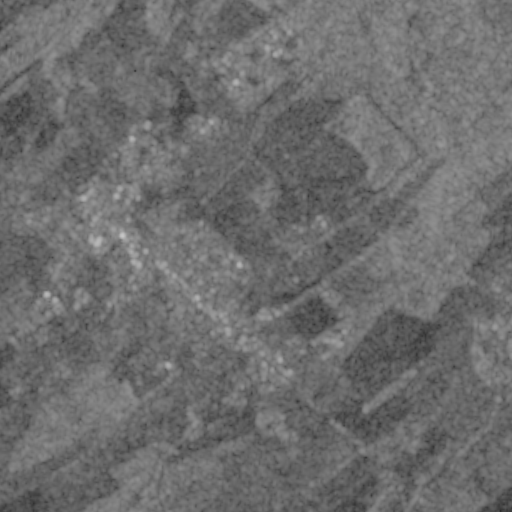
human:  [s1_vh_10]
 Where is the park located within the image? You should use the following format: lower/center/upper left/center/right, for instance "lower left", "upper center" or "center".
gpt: The park is located in the center left of the image.
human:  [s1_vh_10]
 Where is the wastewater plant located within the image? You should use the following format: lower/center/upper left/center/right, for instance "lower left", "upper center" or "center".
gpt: The wastewater plant is located in the center of the image.
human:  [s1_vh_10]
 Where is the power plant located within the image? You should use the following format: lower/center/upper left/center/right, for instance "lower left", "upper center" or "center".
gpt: There is no power plant in the image.

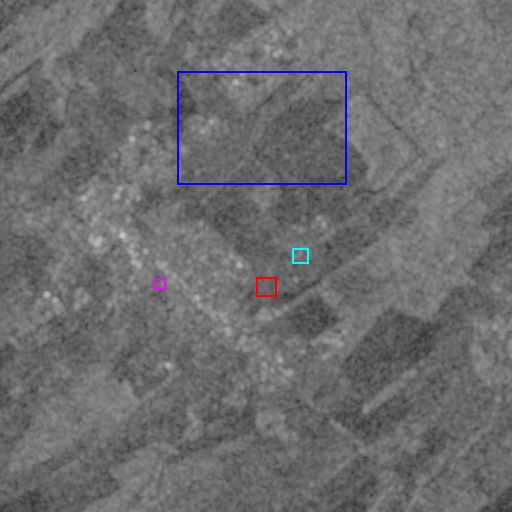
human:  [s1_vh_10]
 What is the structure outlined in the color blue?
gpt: The structure outlined in blue is a crop field.
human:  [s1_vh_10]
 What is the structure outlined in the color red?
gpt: The structure outlined in red is a park.
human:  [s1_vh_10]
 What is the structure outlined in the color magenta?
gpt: The structure outlined in magenta is a parking lot.
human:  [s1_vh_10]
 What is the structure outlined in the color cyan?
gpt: The structure outlined in cyan is a wastewater plant.
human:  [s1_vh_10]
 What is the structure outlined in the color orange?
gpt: There is no orange outline.